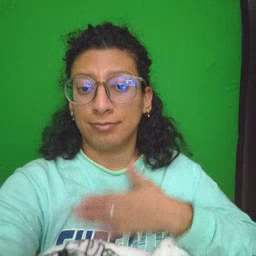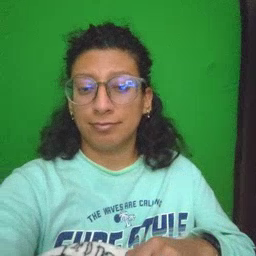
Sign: happy